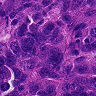
Metastatic tissue present: yes